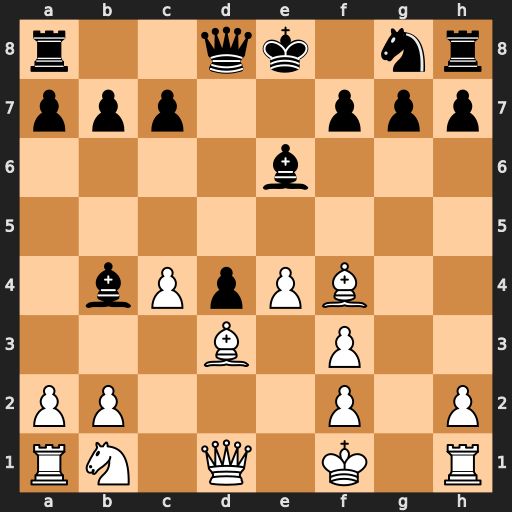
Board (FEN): r2qk1nr/ppp2ppp/4b3/8/1bPpPB2/3B1P2/PP3P1P/RN1Q1K1R
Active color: w
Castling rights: kq
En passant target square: -
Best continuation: Qa4+ Qd7 Qxb4